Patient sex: M
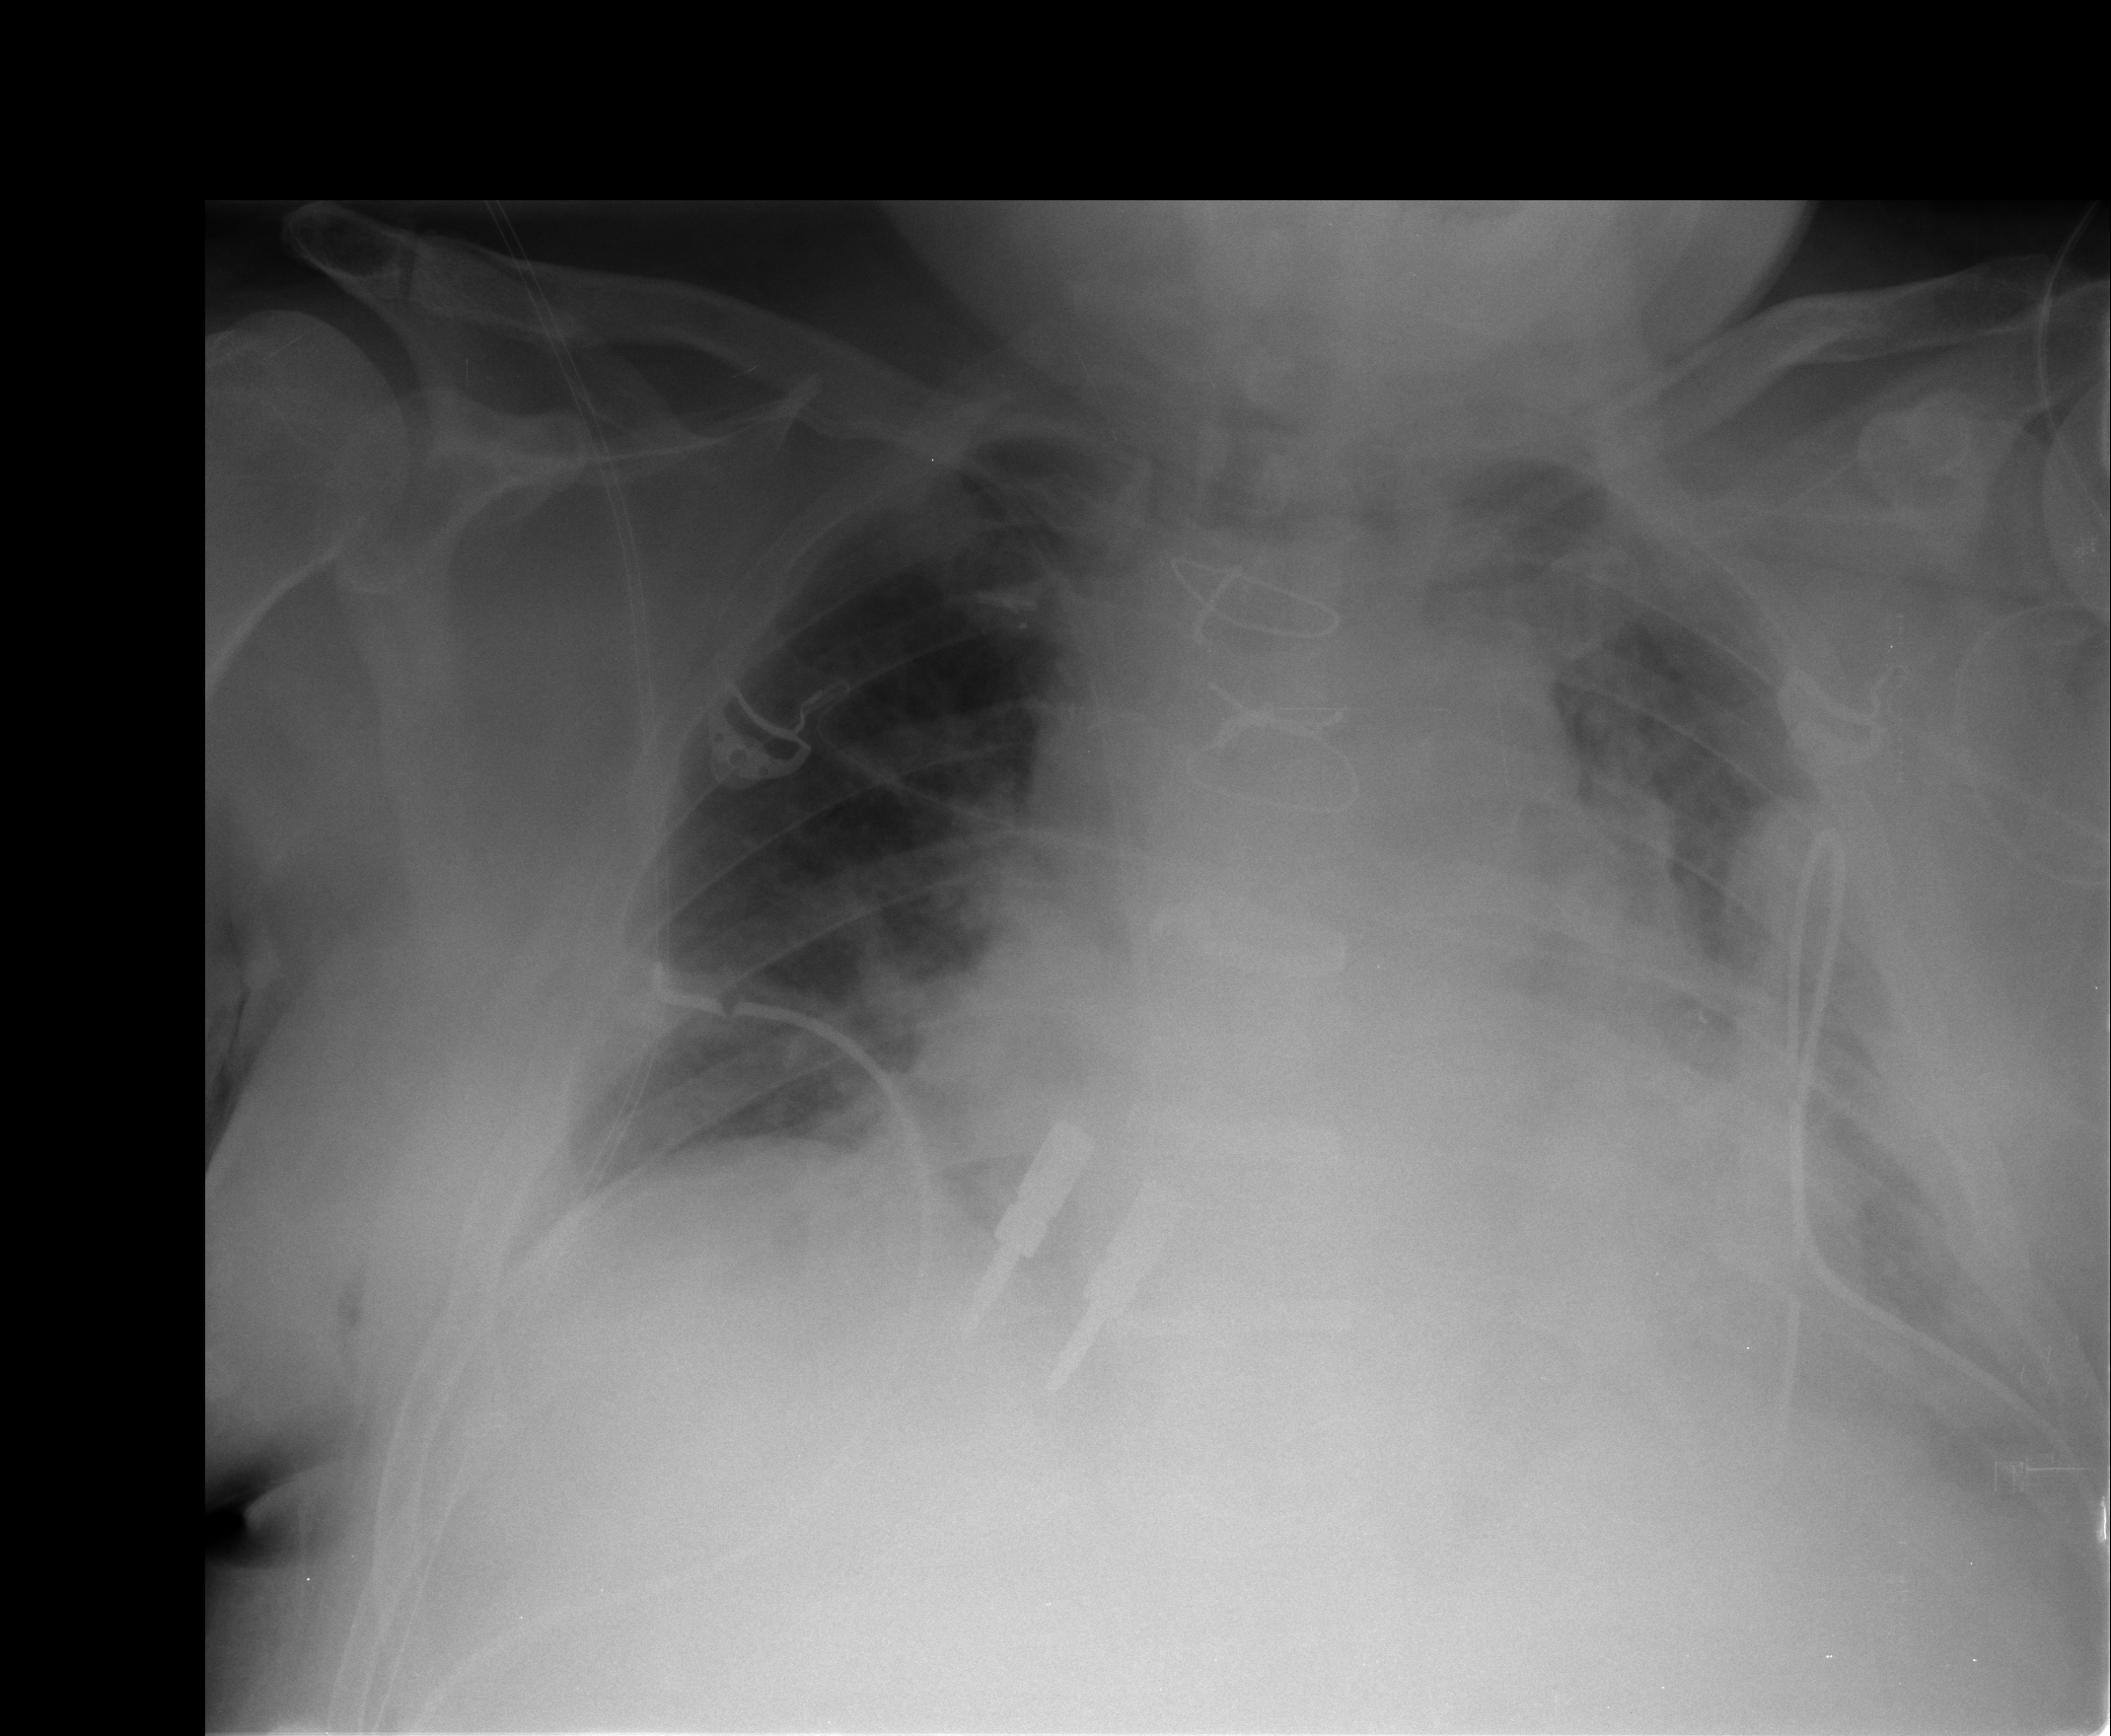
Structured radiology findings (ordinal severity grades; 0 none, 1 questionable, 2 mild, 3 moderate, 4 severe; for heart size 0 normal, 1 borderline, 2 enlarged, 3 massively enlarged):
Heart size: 2
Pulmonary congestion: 2
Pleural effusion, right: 0
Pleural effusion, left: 2
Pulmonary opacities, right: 0
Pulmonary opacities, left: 2
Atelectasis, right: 2
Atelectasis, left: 2